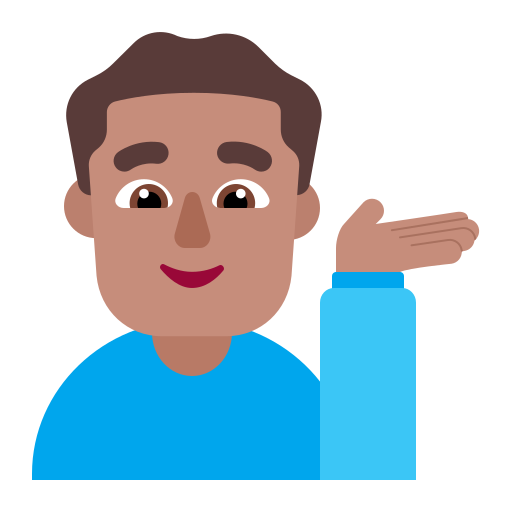
man tipping hand flat